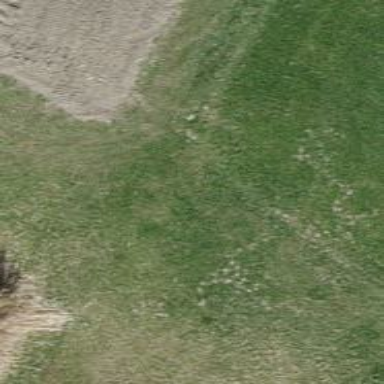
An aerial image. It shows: Grassy track with grade 5 track type.